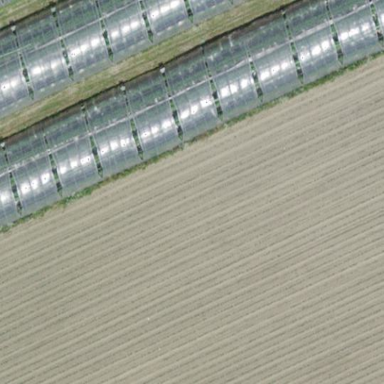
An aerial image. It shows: Greenhouse.